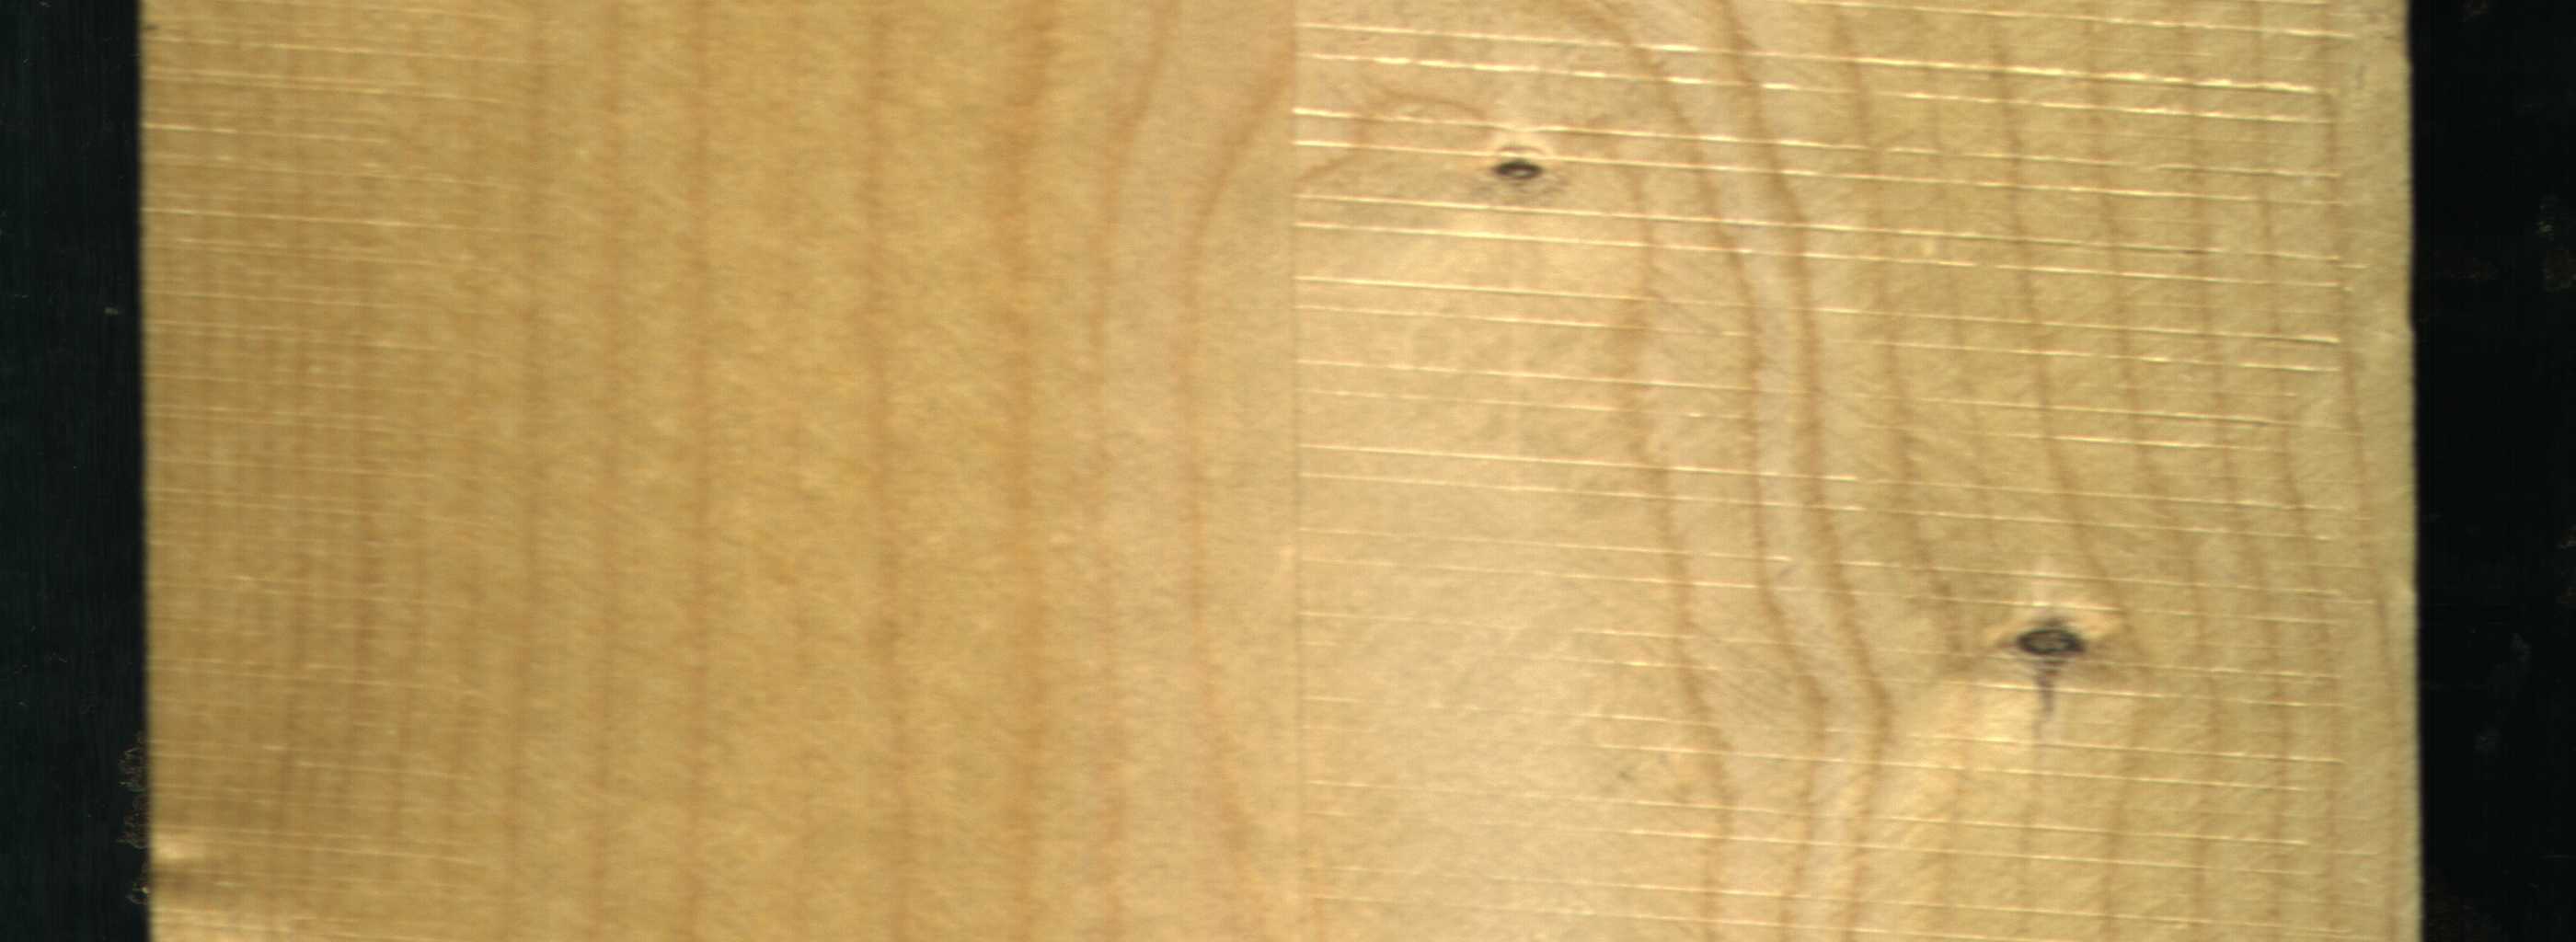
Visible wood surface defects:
Live_Knot
Live_Knot